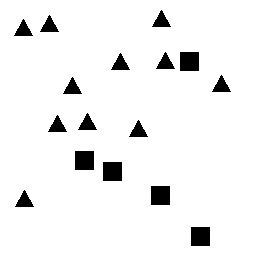
Squares: 5
Triangles: 11
Stars: 0
Total shapes: 16